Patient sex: M
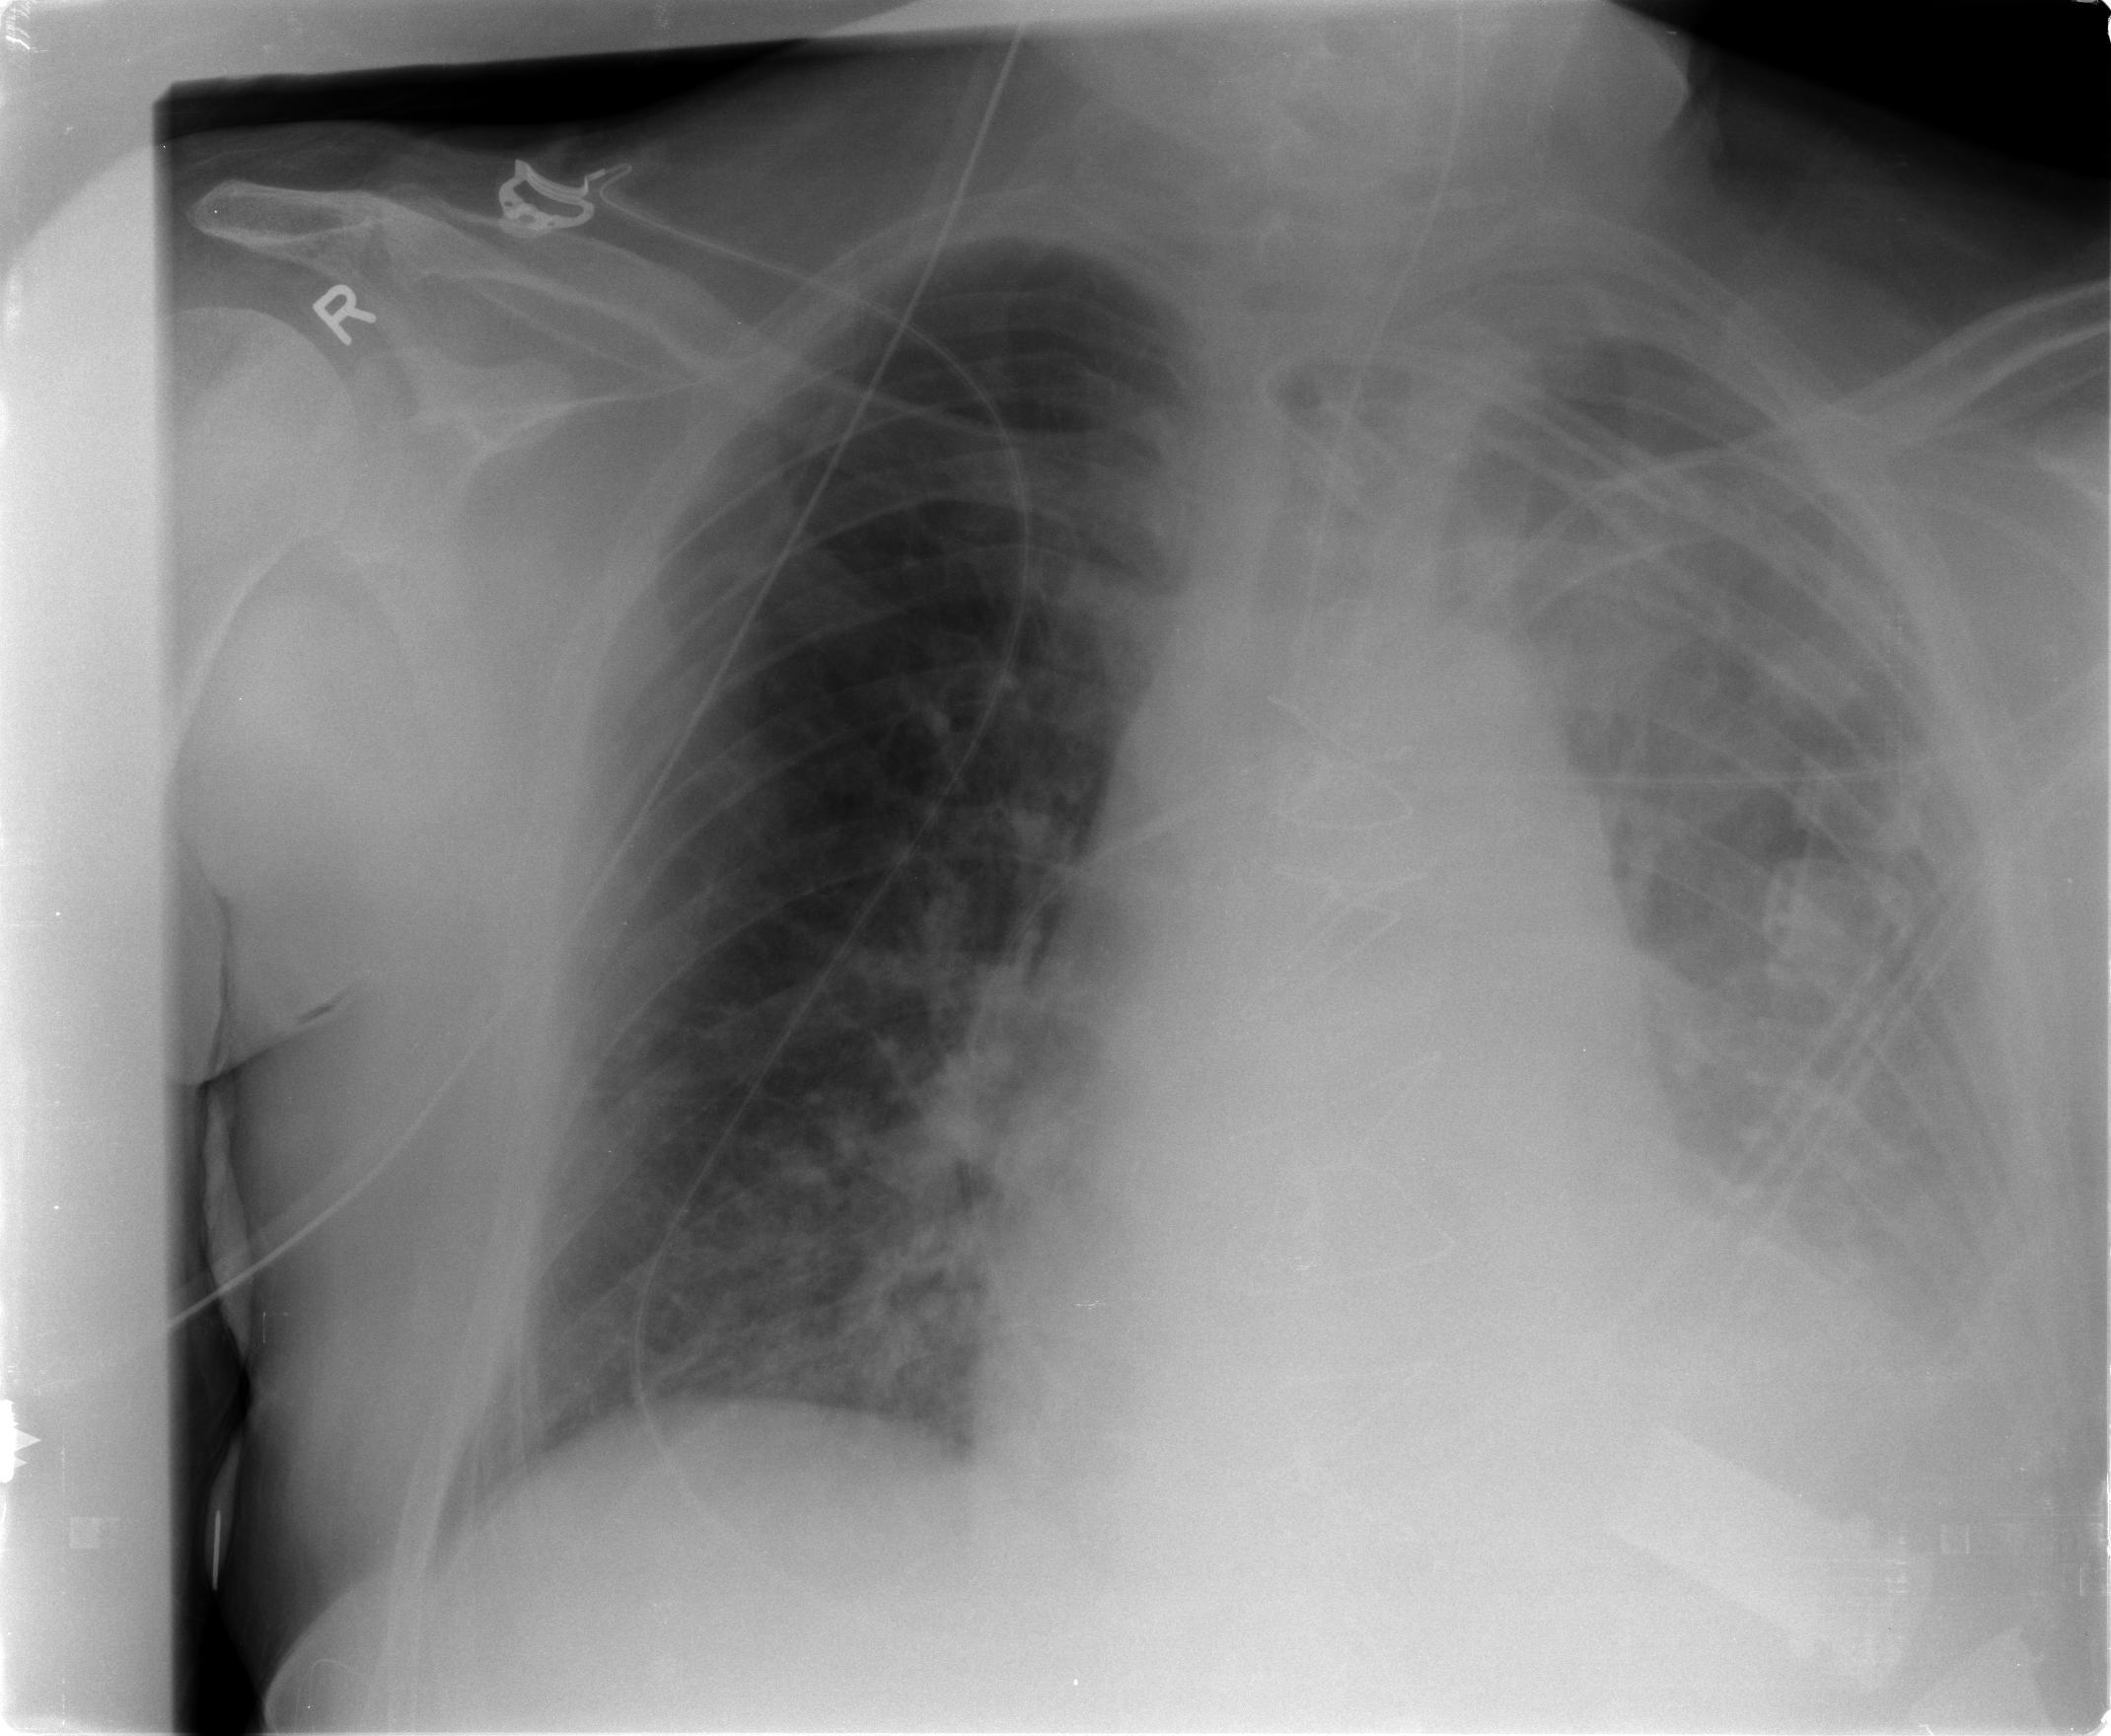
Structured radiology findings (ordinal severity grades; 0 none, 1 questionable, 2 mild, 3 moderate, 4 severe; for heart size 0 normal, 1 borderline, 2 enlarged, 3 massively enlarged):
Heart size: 2
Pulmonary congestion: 2
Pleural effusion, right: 0
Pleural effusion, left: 2
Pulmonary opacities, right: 1
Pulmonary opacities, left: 2
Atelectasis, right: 0
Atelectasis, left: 2